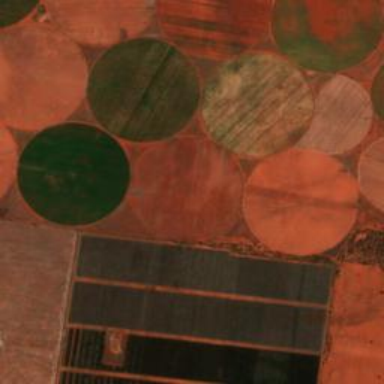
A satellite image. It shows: Farmland used to cultivate crops.